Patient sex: M
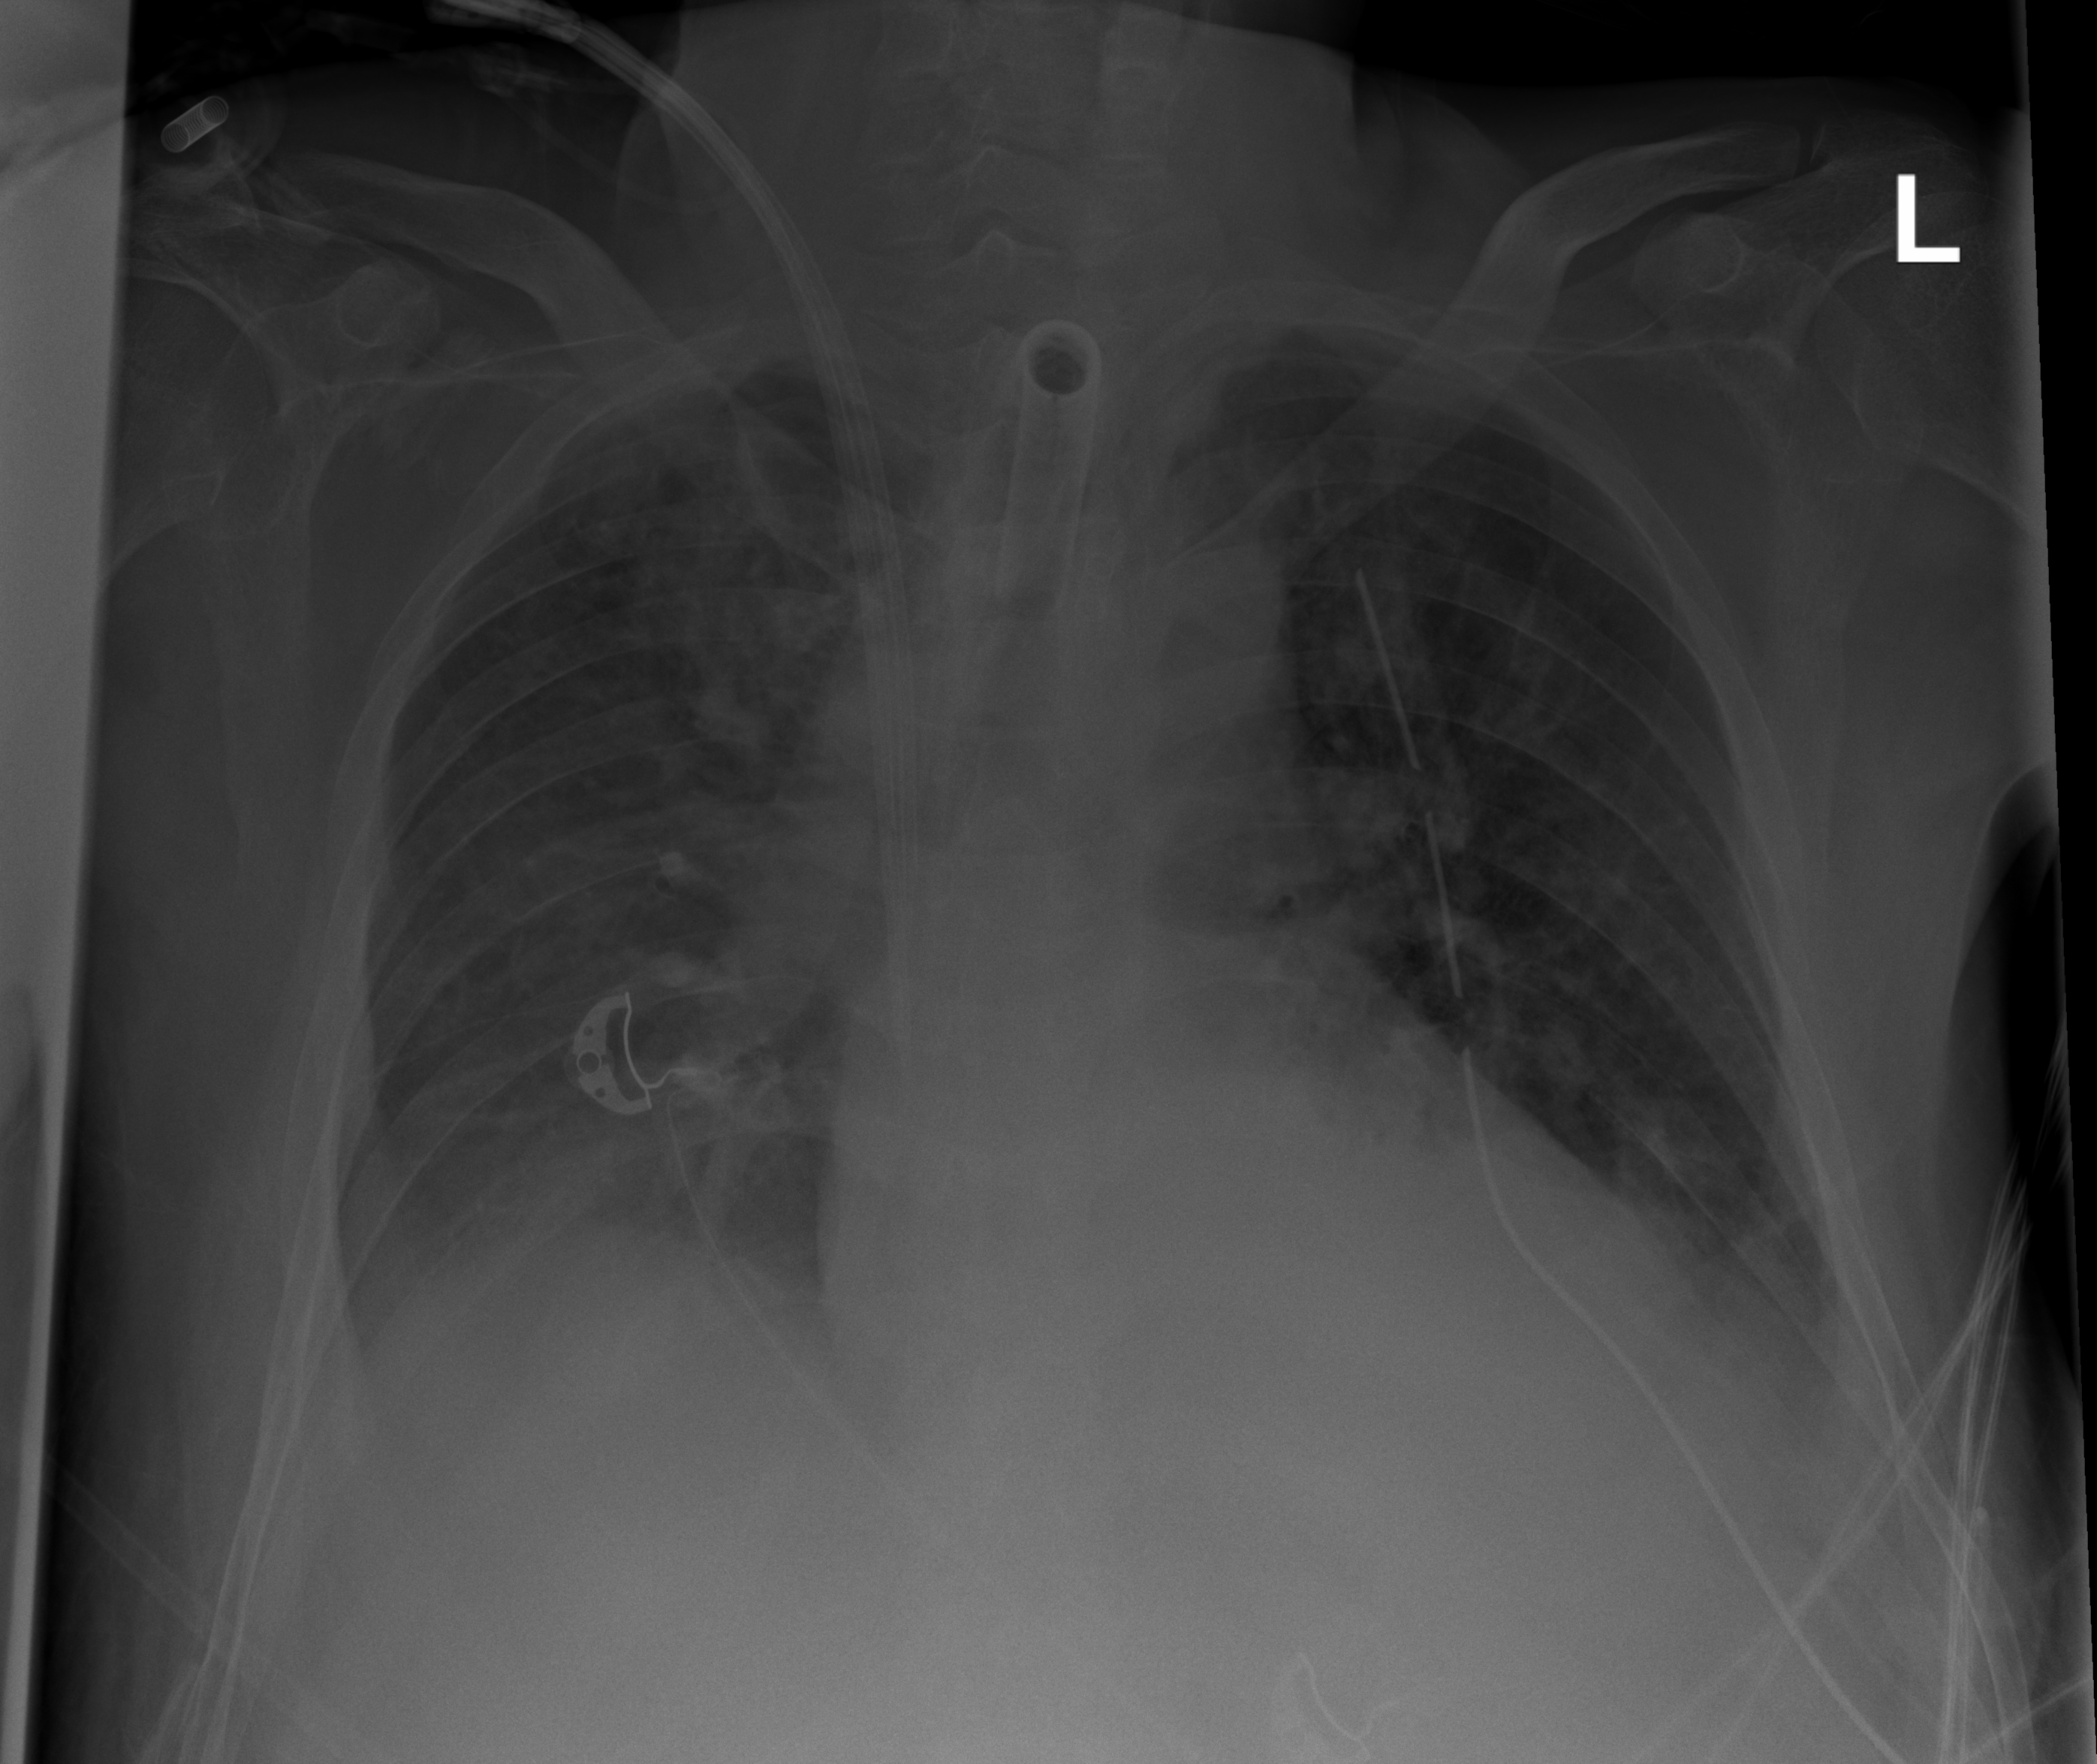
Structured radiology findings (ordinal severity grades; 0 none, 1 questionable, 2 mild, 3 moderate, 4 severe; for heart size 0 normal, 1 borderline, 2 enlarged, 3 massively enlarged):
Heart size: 0
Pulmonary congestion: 0
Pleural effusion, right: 2
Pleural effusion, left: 2
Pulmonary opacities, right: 1
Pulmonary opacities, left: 0
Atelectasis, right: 2
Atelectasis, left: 2